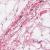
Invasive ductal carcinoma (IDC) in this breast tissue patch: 0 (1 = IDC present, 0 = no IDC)